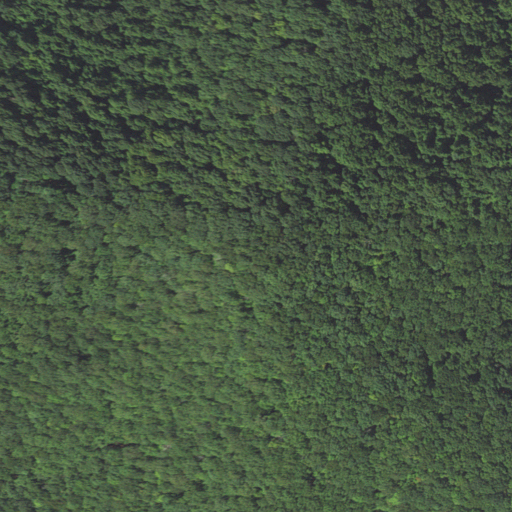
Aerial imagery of mountain in North Carolina named Harris Top containing deciduous forest, open development, and mixed forest